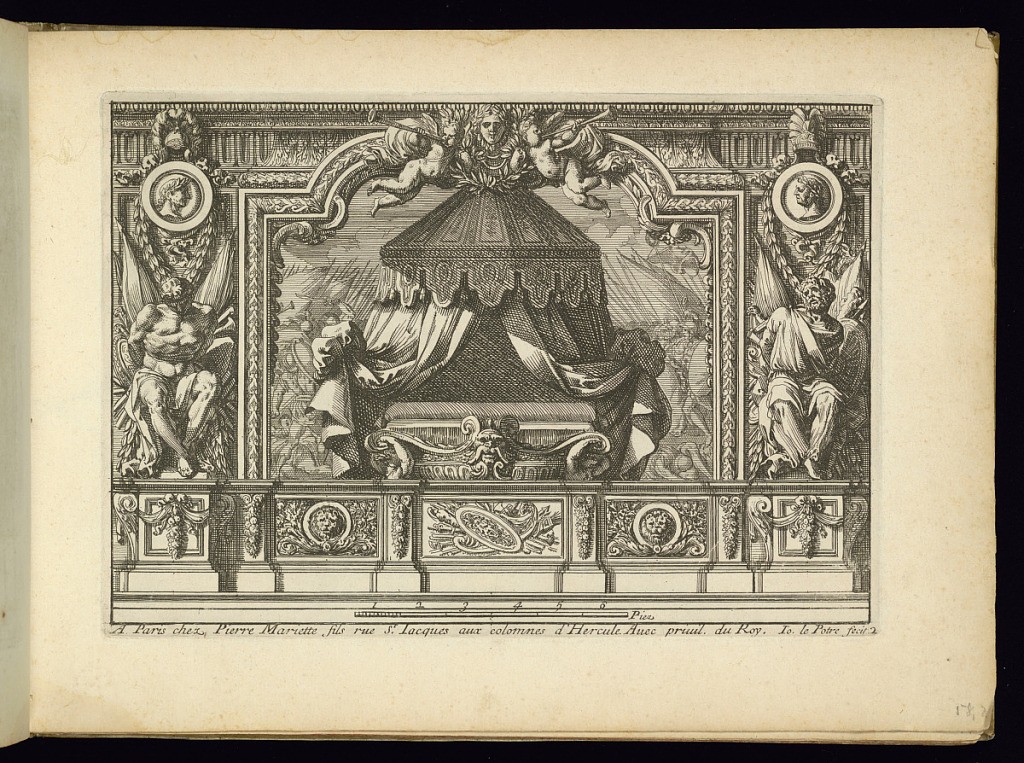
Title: Alcove with Military Trophies
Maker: Jean Le Pautre, French, 1618–1682
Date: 1656–57
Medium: Etching on laid paper
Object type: Print
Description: An alcove with a bed topped with a canopy in the style of a military tent with hanging textiles. On the back wall, there is a tapestry or painting of a battle scene with soldiers holding spears. A balustrade in front of the alcove, ornately carved with military trophies, festoons of leaves and flowers, and lion mascarons (masks). The alcove is framed by an ornately carved cornice with moldings and friezes and flanked by statues of prisoners in chains on plinths with military trophies, and medallion profile portraits. The plate is signed, numbered and includes a scale below.